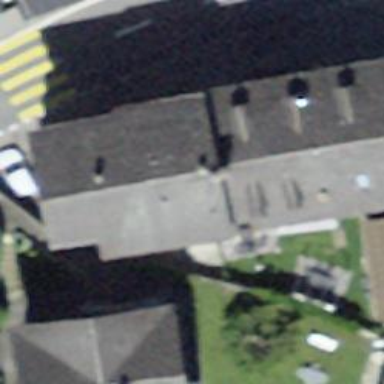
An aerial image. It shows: Residential building.